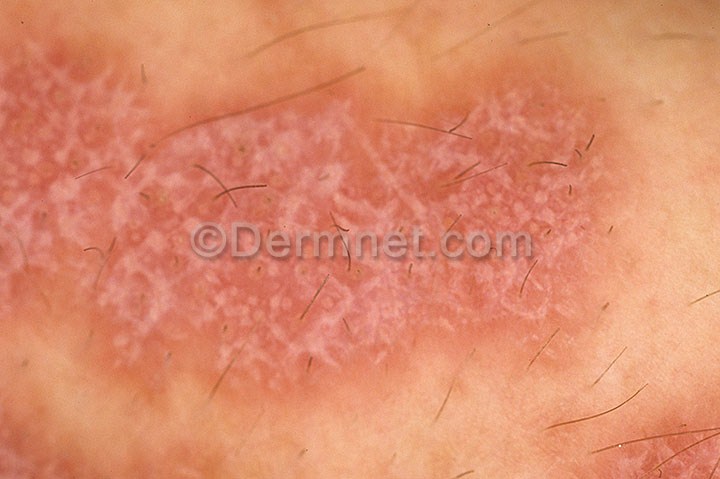
Disease: Nail Fungus and other Nail Disease